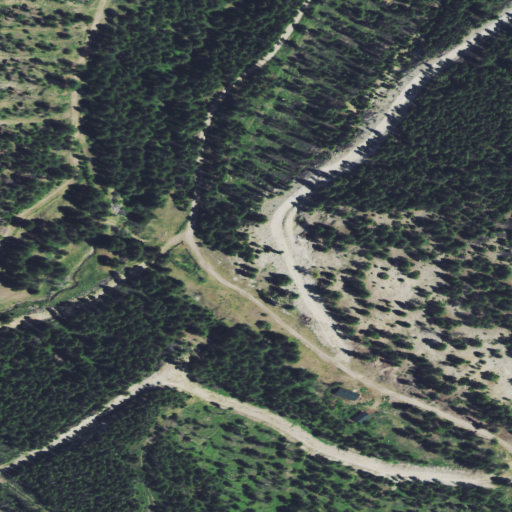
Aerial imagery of valley in Montana named China Gulch containing evergreen forest, grassland, and shrub